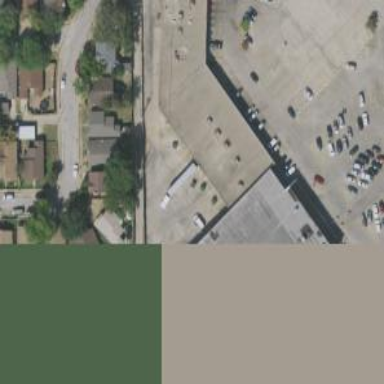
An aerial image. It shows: Retail building.